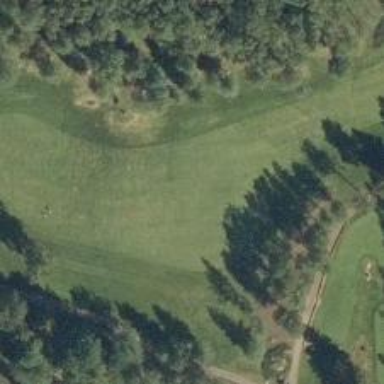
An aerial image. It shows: View of golf hole.